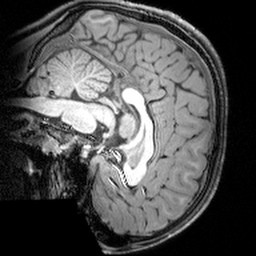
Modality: T1w
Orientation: sagittal
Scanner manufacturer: siemens
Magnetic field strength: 3 T
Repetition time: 1.9 s
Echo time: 0.00397 s